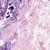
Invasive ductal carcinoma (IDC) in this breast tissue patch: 0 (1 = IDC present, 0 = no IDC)